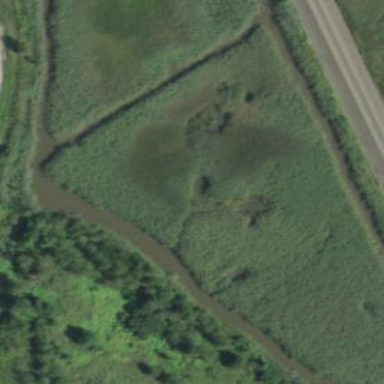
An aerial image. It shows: Marshy wetland area.